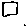
Label: square